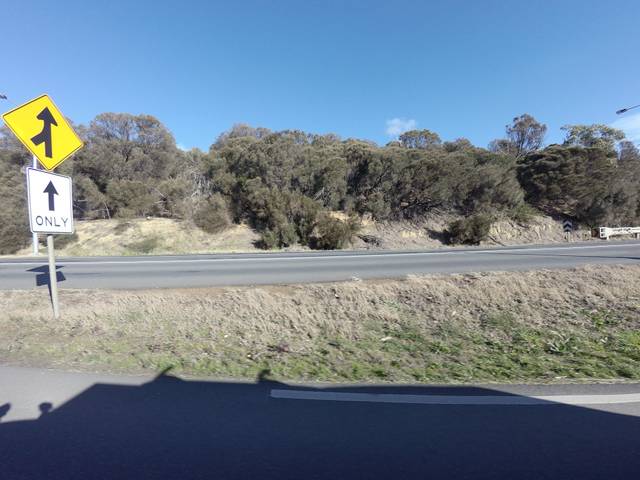
Region: Australia
Coordinates: -42.857, 147.318